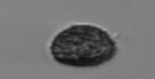
Label: Pseudochattonella_farcimen